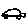
Label: car